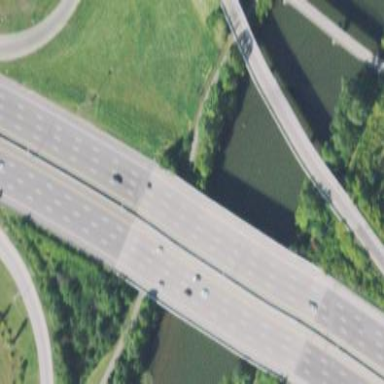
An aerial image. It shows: Man-made bridge.